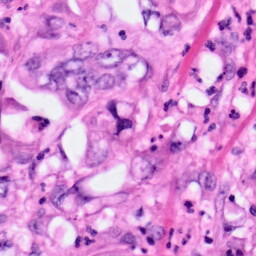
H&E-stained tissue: Pancreatic